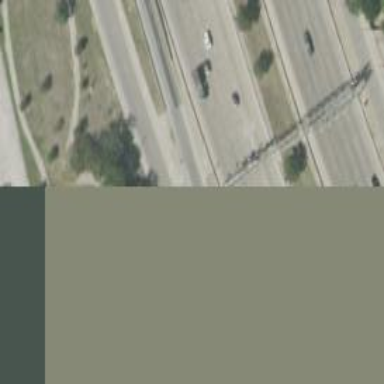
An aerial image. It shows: Motorway.